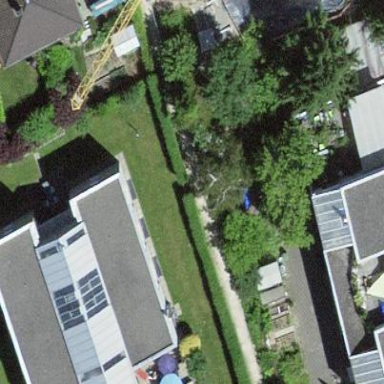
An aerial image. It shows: Terrace building.